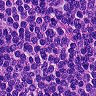
Metastatic tissue present: no